Question: I am using Process.Start to run a console application on the ASP.NET server and the parameters of the program need a path that is formatted in the old MS-DOS 8.3 format.
For example in a console name of the folders in this format can be obtained by typing "dir /X":

How can I obtain Server.MapPath() formatted with the short names version(8.3 MS-DOS format) of the folder names?
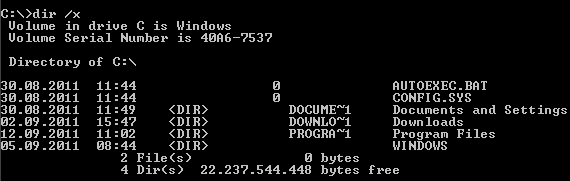
Answer: This is not available as managed API...
You will need to use P/Invoke and call 'GetShortPathName' on the result of 'Server.MapPath()' and it will only succed if the result of 'Server.MapPath()' really exists... see <URL>